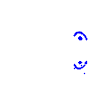
Particle: proton